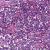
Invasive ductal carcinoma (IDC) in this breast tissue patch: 0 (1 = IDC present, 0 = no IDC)